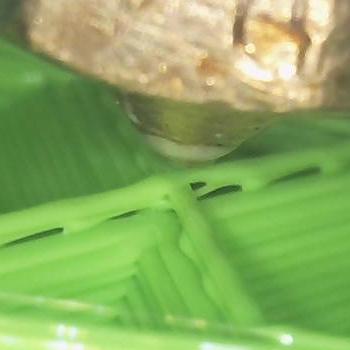
Flow rate: 49%